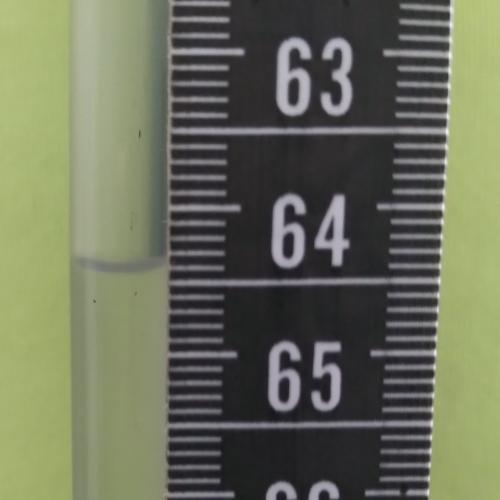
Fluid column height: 64.4 cm